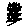
Label: hexagon